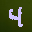
Label: 4